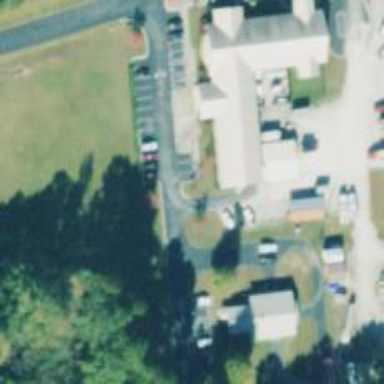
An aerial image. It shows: Animal shelter.